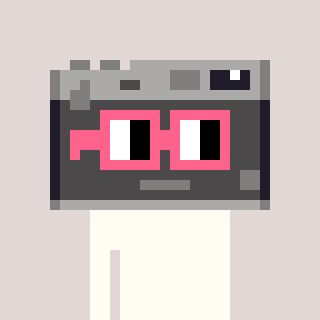
a pixel art character with square pink glasses, a camera-shaped head and a peachy-colored body on a warm background